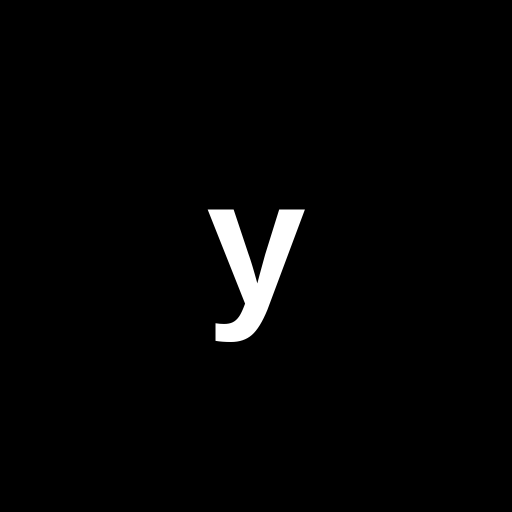
Character: y
Unicode: U+0079 (LATIN SMALL LETTER Y)